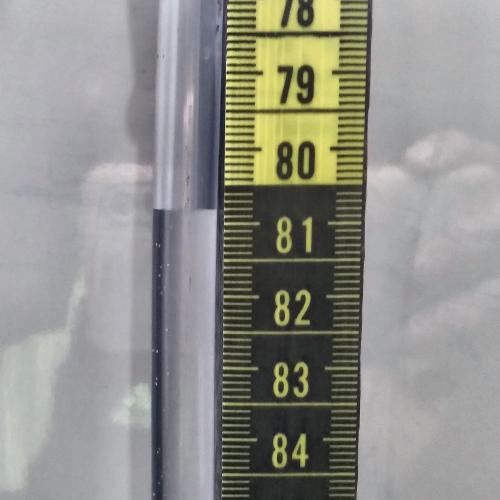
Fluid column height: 80.8 cm